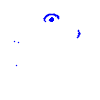
Particle: electron